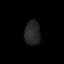
Tissue: skin
Cell type: Others
Senescence score: 0.7057
Nuclear area (px): 379
Mean DAPI intensity: 38.211